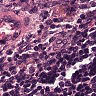
Metastatic tissue present: no